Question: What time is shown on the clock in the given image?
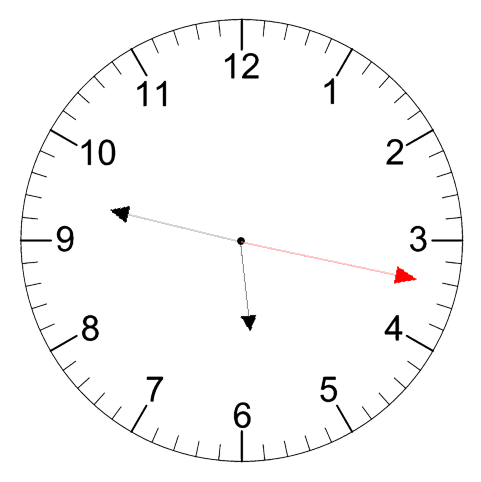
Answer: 05:47:17